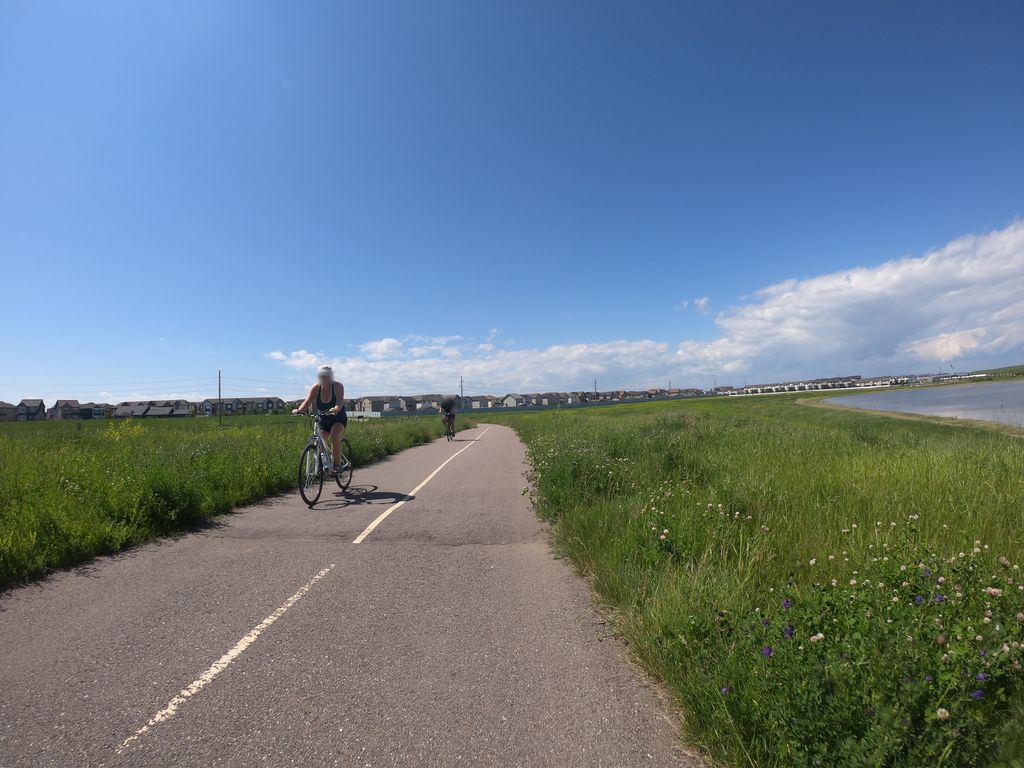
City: calgary